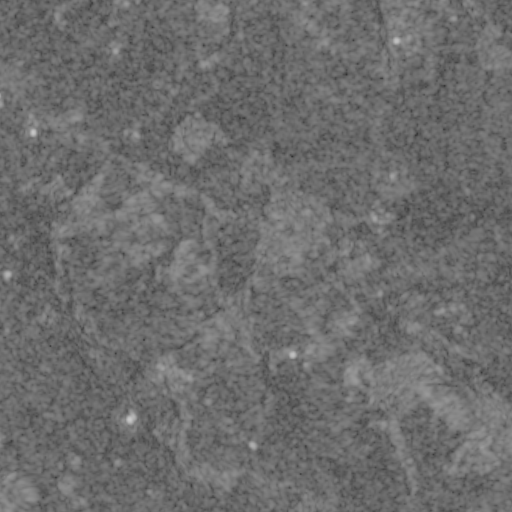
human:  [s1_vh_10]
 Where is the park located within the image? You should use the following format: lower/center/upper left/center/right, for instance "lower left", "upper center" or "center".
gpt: The park is located in the upper center of the image.
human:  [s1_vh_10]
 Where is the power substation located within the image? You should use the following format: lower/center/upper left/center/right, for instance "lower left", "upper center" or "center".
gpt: The power substation is located in the upper right of the image.
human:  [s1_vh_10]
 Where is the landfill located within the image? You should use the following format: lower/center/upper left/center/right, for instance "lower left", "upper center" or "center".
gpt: There is no landfill in the image.

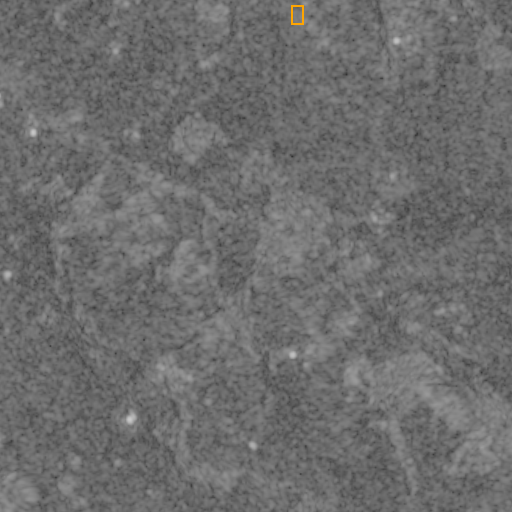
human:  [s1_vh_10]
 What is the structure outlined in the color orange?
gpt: The structure outlined in orange is a park.
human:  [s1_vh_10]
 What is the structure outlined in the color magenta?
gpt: There is no magenta outline.